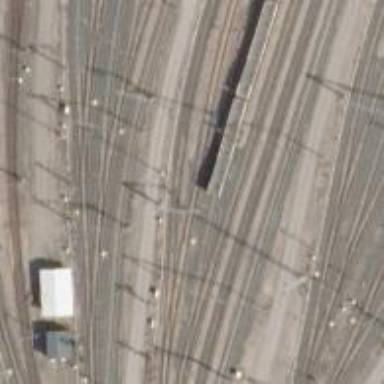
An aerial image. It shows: Railway yard with electrified contact lines.